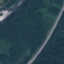
Label: Highway